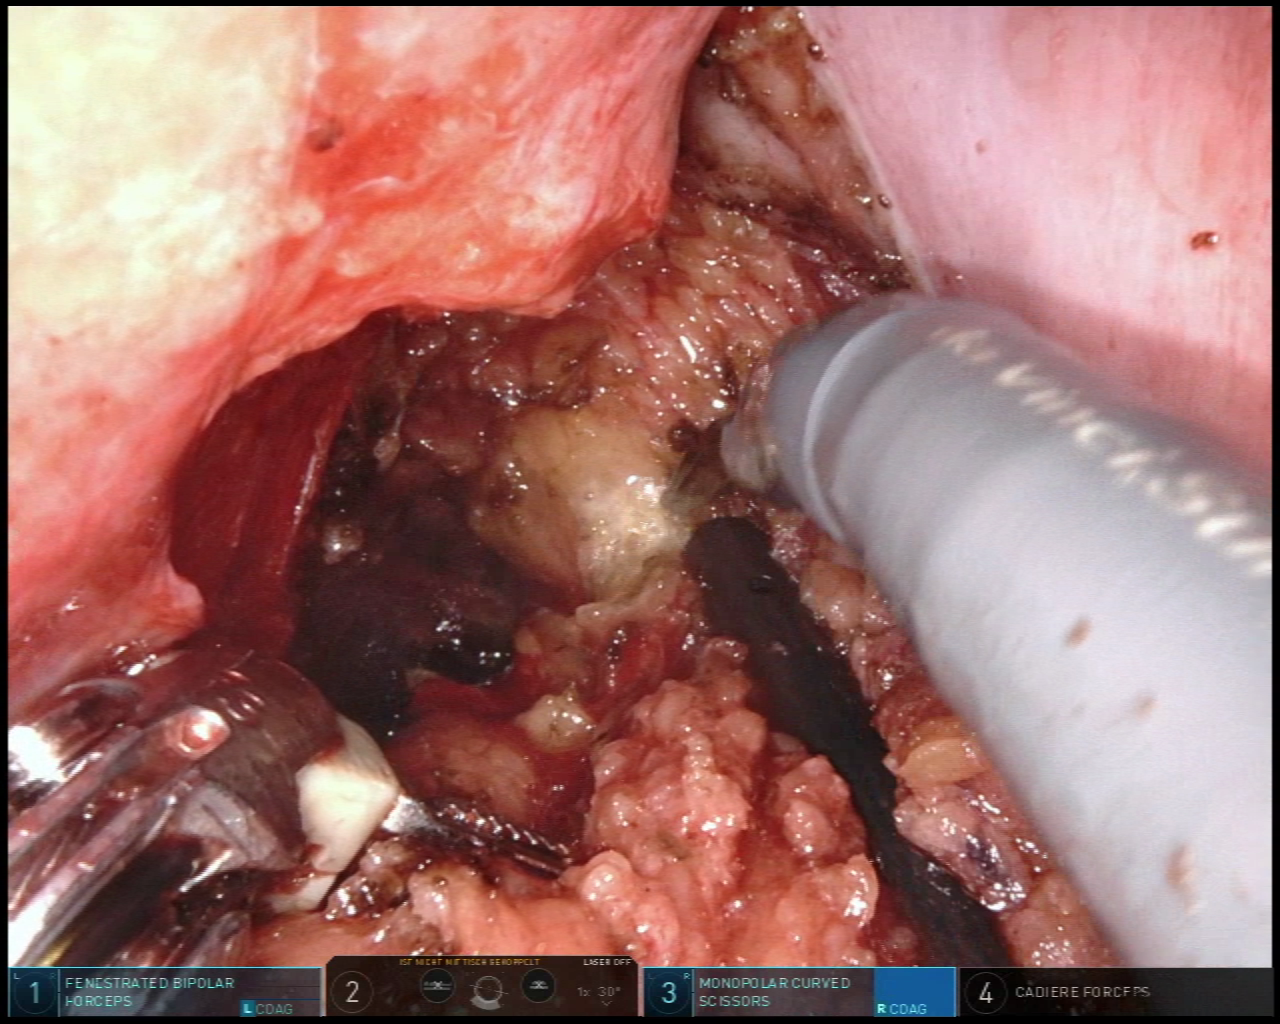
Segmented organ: vesicular_glands
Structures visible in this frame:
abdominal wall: no
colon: no
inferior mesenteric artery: no
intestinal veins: no
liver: no
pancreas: no
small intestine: no
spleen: no
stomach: no
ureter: no
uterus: no
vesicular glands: yes